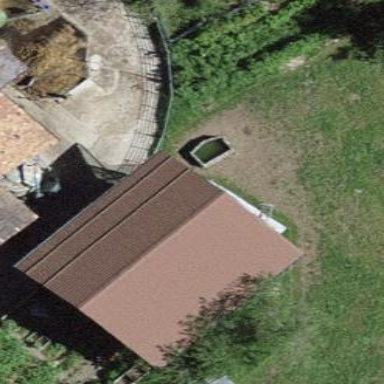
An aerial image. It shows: Rural barn.